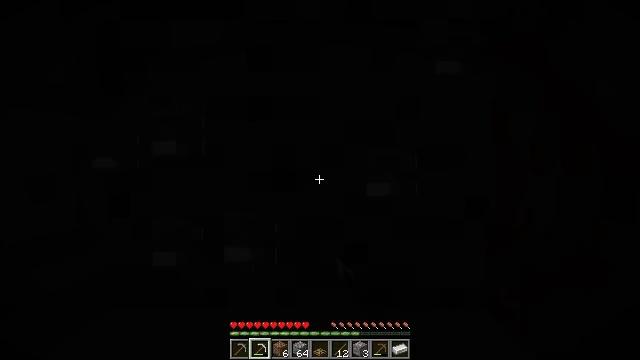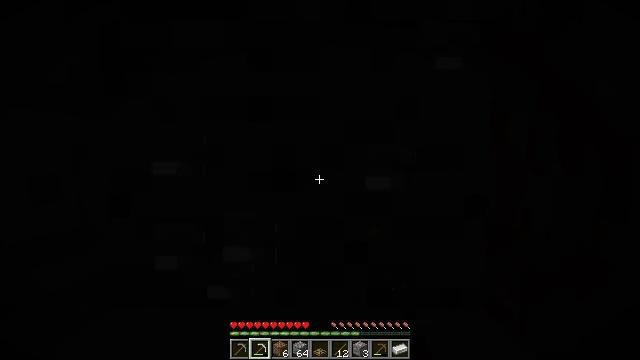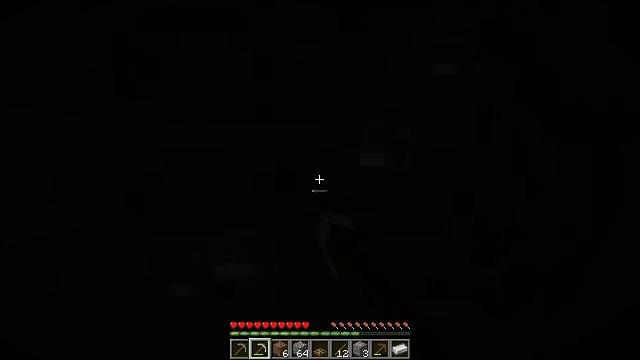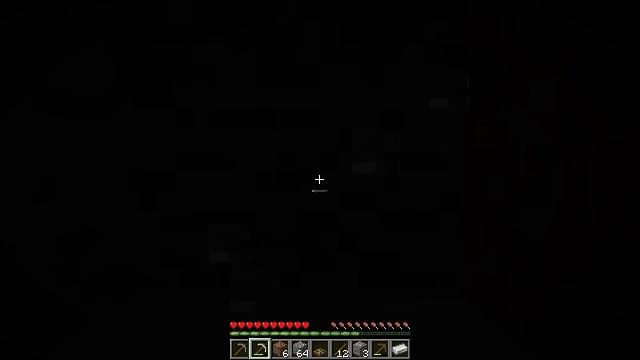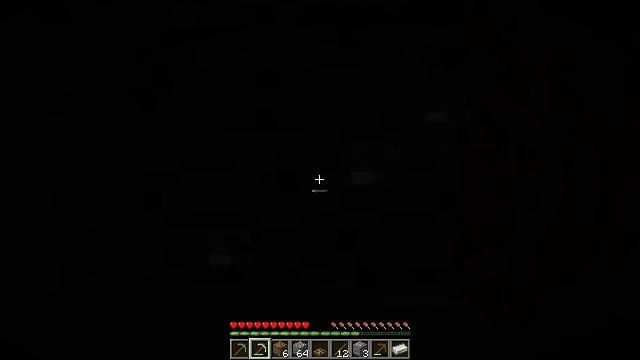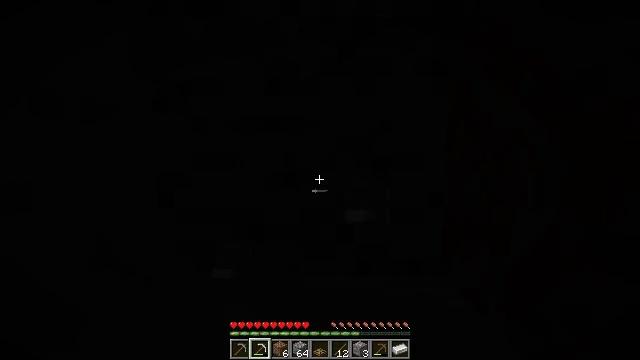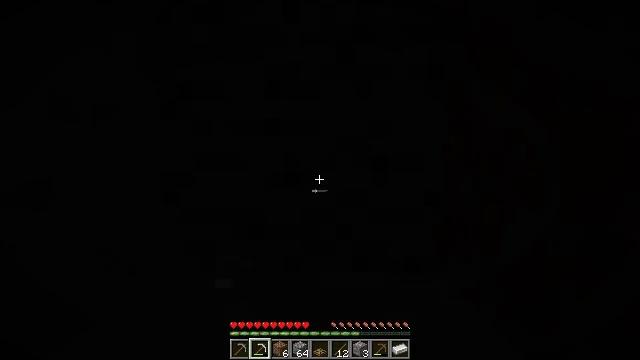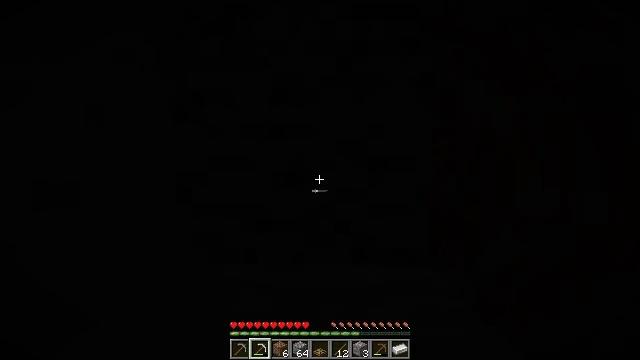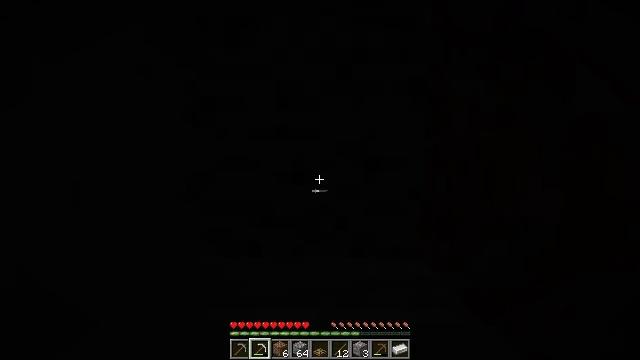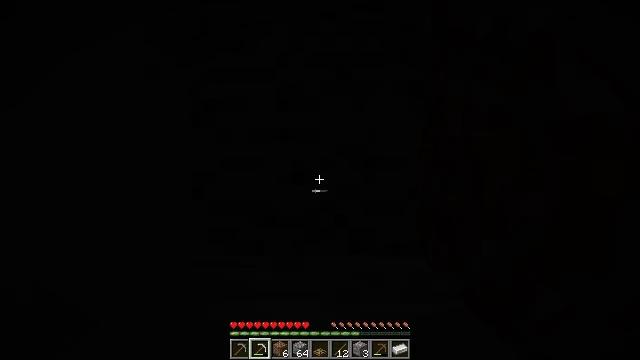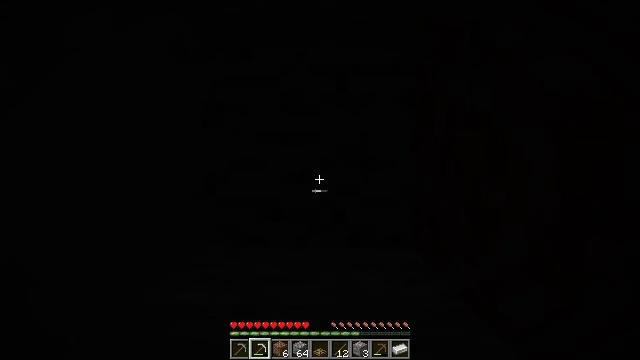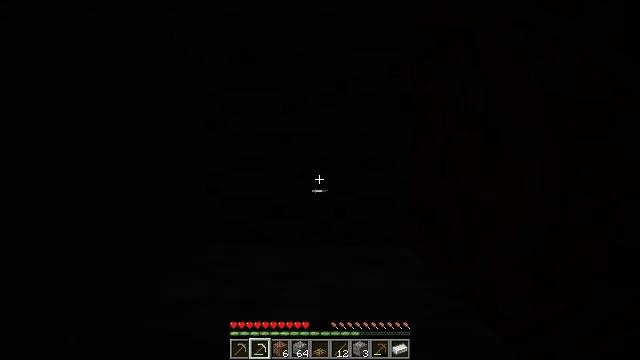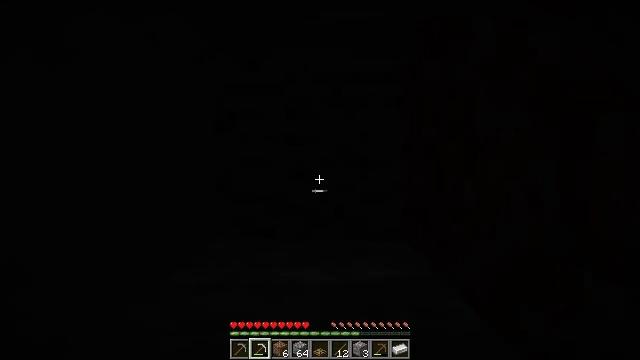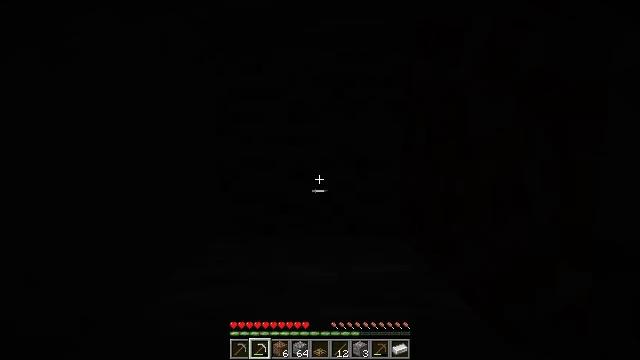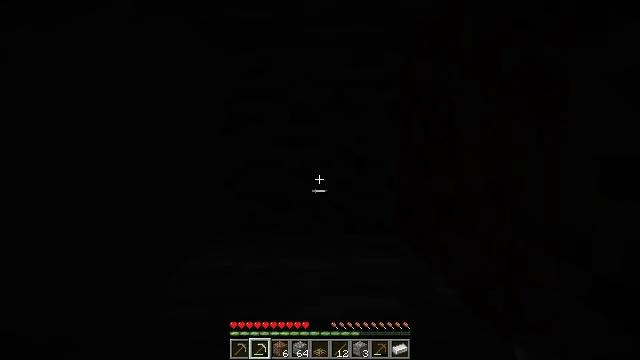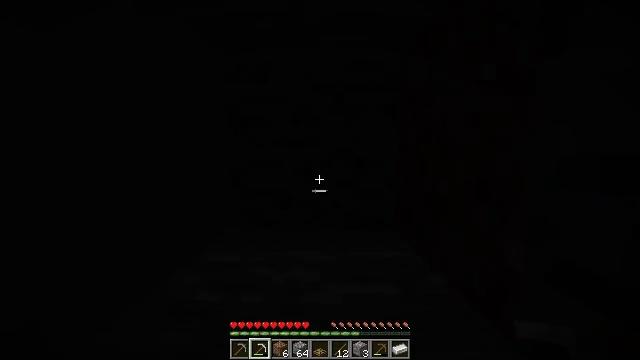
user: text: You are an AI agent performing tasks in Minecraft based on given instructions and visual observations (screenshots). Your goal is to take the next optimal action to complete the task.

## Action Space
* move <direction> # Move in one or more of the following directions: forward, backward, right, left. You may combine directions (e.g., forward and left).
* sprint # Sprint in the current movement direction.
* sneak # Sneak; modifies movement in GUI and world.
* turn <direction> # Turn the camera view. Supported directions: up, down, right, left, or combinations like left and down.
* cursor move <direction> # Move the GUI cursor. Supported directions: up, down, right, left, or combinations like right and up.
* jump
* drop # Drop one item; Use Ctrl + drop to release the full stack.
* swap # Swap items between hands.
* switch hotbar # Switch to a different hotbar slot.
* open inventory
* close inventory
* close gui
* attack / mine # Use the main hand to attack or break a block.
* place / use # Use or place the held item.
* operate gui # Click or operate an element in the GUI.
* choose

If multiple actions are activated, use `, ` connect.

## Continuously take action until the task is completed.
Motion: motion action
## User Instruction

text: Attack the oak trapdoor to recycle it.
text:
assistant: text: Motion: move back, attack / mine
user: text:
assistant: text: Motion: move back
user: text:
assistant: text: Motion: move back
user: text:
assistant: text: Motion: move back
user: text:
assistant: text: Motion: move back
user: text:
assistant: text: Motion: move back
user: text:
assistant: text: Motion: move back
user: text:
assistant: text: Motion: move back
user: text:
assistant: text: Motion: move back
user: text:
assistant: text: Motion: move back
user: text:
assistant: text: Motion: move back
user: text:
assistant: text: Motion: move back
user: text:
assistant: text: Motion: move back
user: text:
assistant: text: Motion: move back
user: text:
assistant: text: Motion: move back
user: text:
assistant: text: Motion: move back, attack / mine
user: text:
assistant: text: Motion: move back, attack / mine
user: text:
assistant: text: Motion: attack / mine
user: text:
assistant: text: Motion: attack / mine
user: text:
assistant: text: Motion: attack / mine
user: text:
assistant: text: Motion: attack / mine
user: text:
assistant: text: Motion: attack / mine
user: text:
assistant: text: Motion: attack / mine
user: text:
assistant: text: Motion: attack / mine
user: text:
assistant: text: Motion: attack / mine
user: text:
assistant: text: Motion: attack / mine
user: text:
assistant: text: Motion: no_op
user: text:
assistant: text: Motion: no_op
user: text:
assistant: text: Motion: no_op
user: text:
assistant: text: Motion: no_op